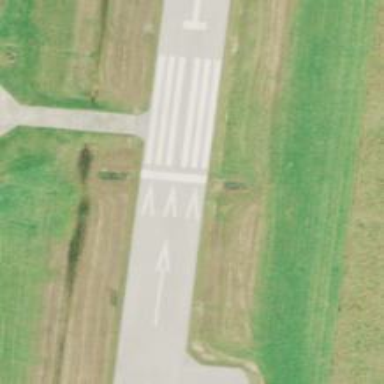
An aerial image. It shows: Runway surface made of asphalt at airport.